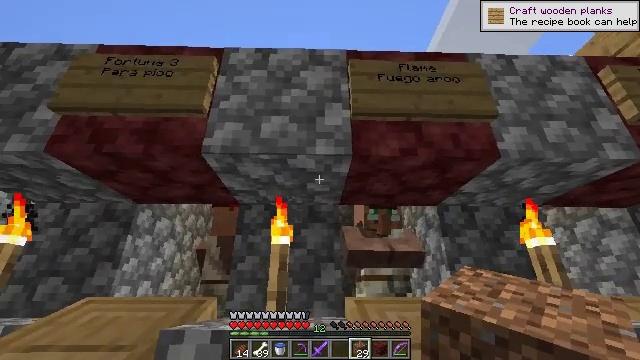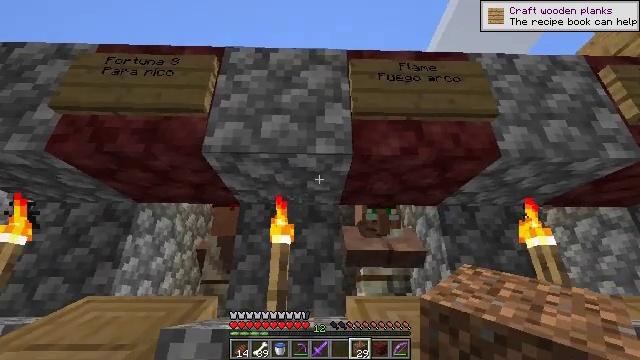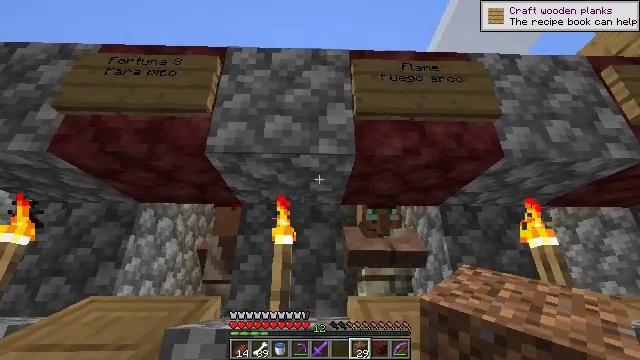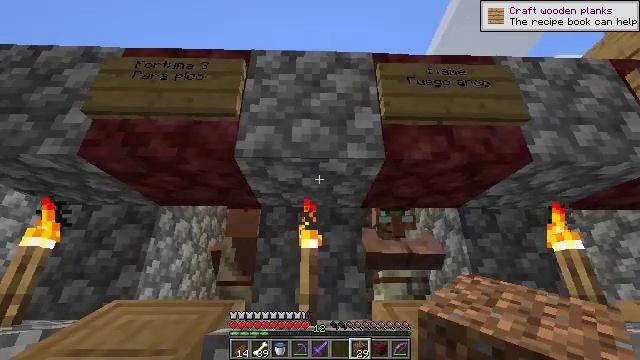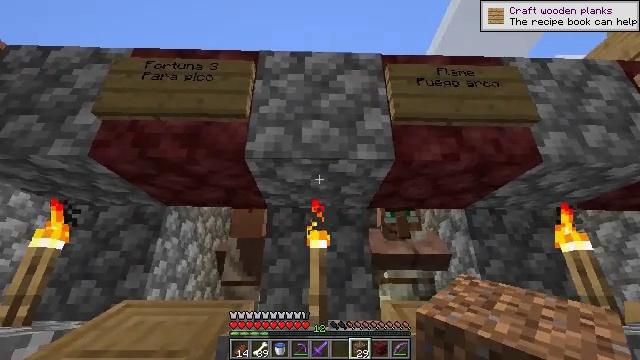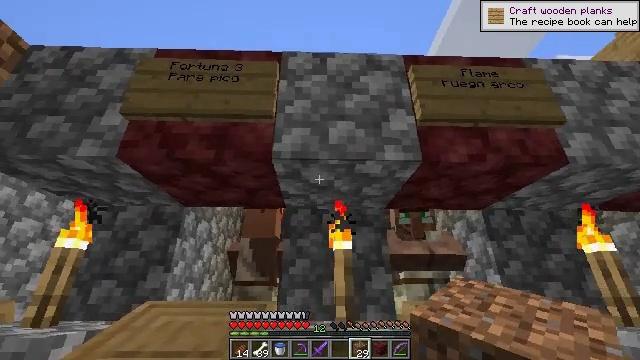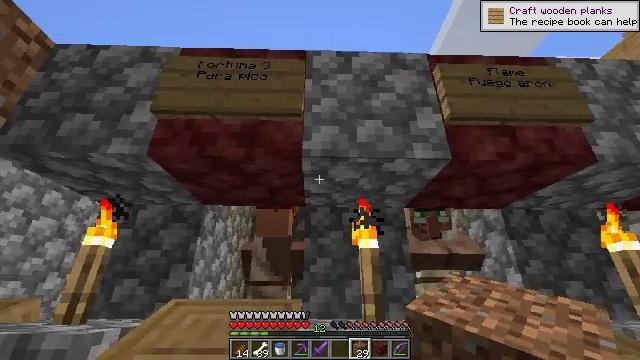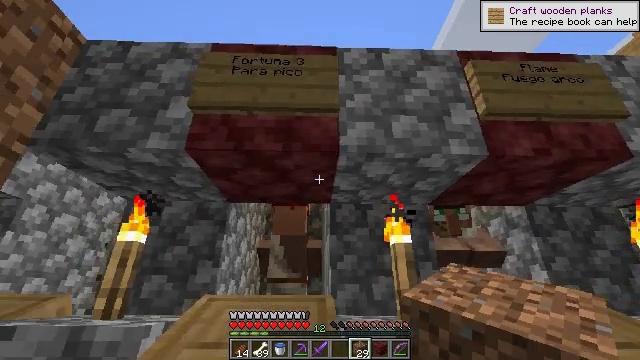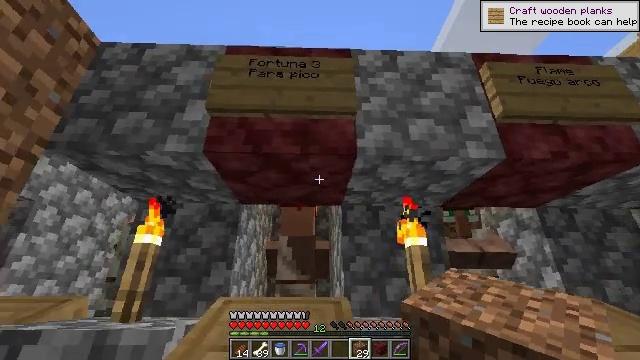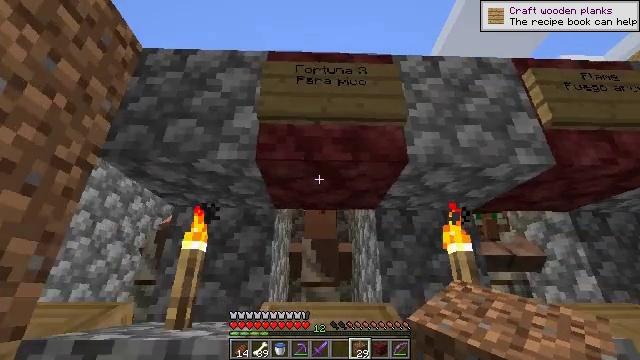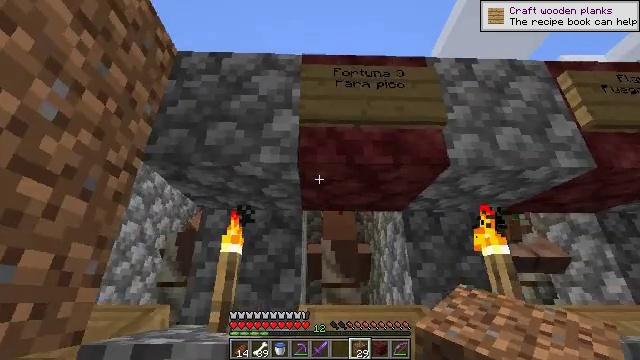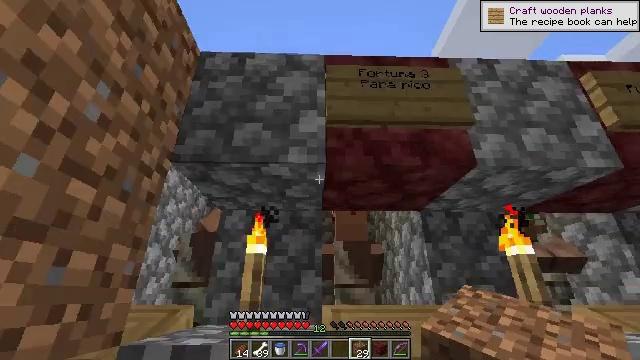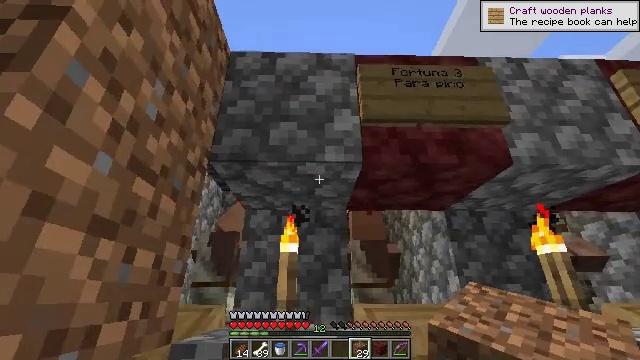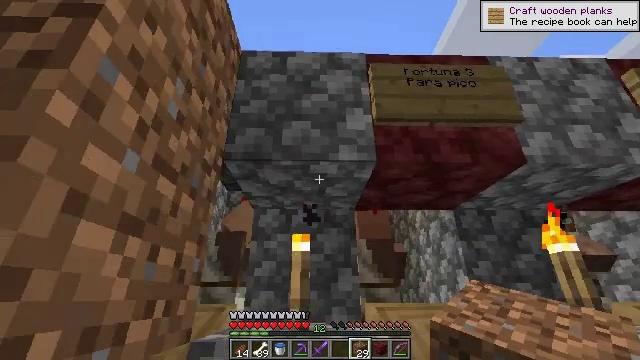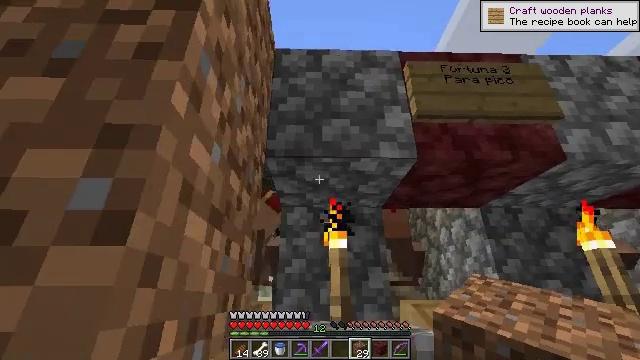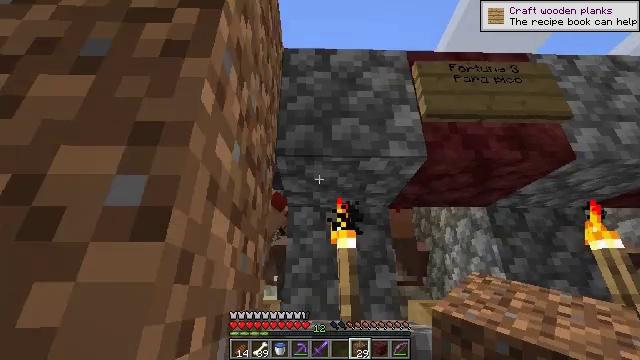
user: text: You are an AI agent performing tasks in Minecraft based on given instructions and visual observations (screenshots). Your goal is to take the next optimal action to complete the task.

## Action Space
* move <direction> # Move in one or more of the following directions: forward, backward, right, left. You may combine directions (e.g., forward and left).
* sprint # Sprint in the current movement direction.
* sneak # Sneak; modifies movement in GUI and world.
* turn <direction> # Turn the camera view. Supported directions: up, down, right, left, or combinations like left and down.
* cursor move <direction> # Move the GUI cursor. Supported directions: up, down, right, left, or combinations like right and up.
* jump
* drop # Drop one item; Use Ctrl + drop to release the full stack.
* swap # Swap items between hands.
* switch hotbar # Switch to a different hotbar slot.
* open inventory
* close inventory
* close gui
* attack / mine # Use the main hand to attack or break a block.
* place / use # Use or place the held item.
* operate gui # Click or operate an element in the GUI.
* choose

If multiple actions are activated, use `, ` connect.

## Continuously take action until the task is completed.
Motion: motion action
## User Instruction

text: Mine stone brick slab from the floor.
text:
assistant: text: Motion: no_op
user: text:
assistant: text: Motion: move left
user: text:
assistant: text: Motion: move left
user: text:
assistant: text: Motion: move left
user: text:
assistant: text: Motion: move left
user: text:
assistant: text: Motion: move left
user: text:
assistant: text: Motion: move left
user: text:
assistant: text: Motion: move left
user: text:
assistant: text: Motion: move left
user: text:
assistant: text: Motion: move left
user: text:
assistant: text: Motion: move left
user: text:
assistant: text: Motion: move left
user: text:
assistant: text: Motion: move left
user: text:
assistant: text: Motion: no_op
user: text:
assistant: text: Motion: no_op
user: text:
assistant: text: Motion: no_op
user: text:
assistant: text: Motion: no_op
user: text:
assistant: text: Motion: turn left and down
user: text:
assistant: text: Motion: turn left and down
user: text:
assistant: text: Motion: turn left and down
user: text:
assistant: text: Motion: turn left and down
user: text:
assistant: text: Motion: turn left and down
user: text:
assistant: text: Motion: turn left
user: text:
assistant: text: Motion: turn left and up
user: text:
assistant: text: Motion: turn left
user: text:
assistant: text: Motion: turn left
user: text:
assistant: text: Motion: no_op
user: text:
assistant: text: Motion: no_op
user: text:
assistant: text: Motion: no_op
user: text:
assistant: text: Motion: attack / mine